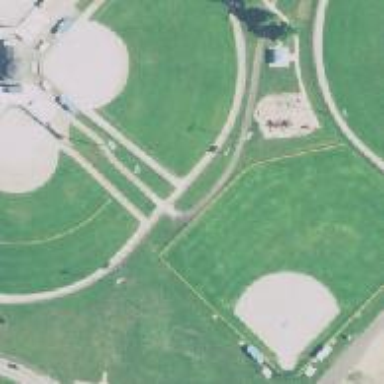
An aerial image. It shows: Softball pitch for baseball enthusiasts.